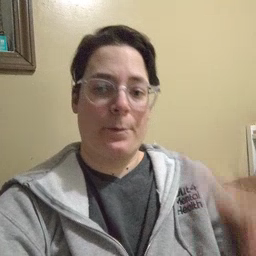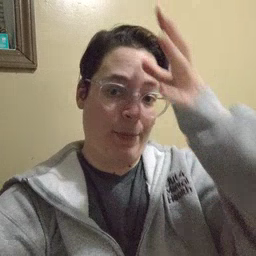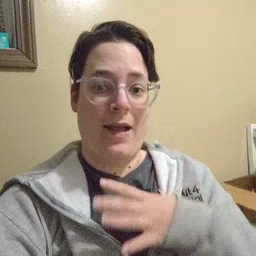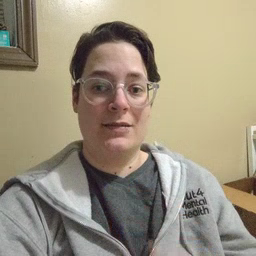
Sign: man